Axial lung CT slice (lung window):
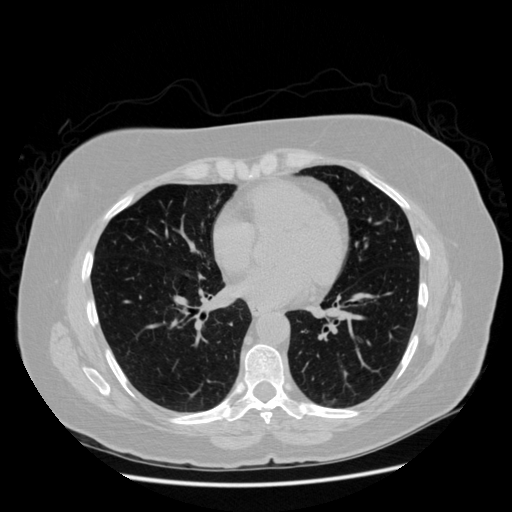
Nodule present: no